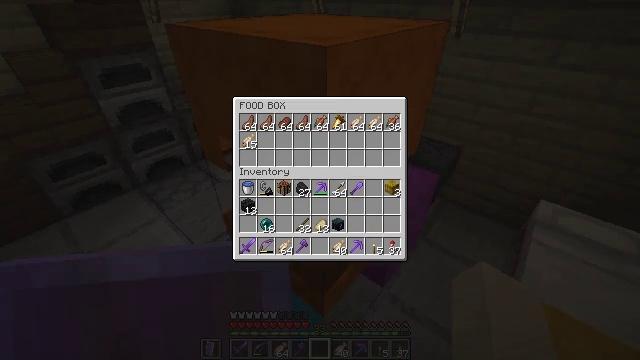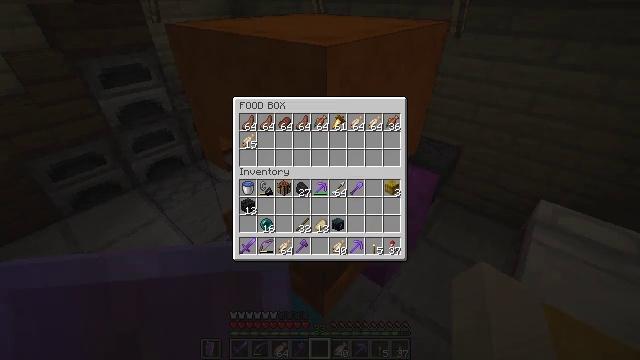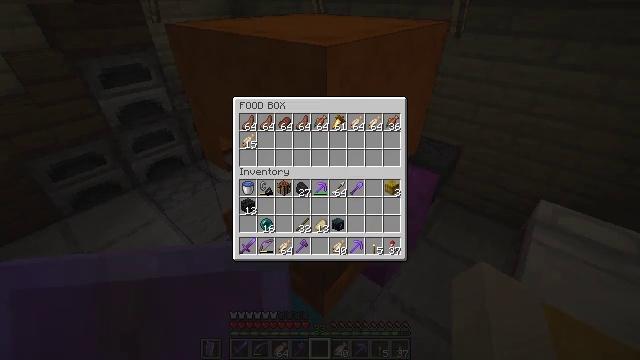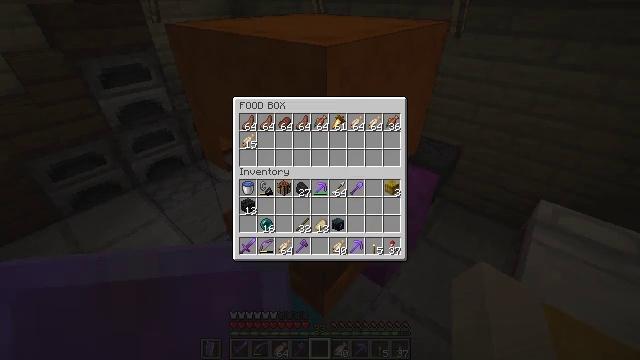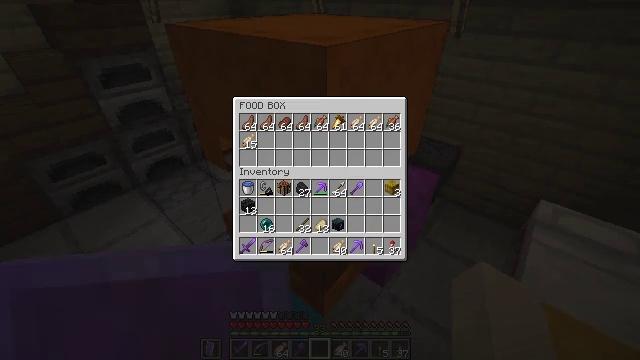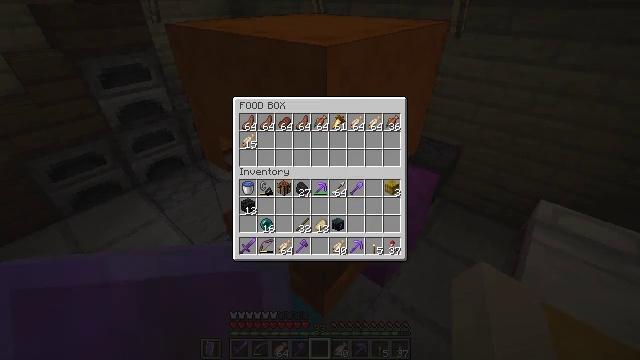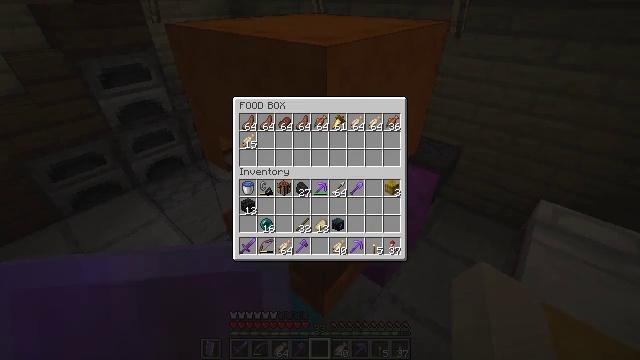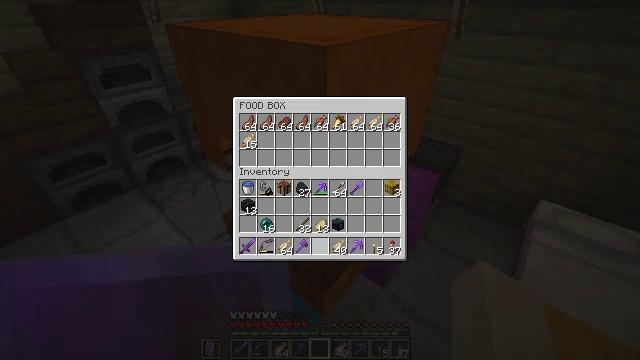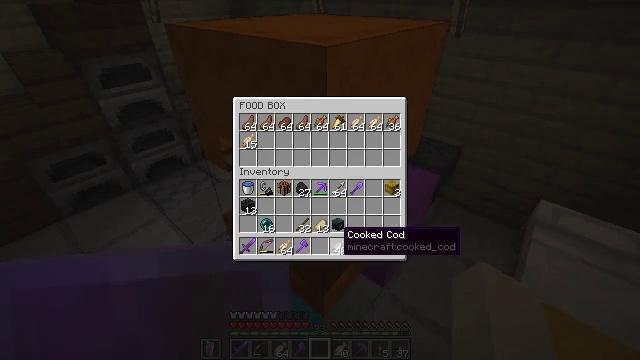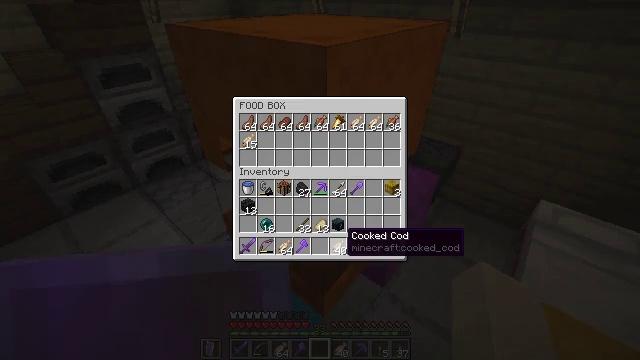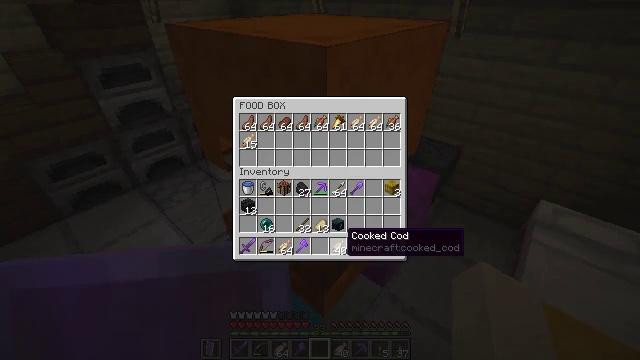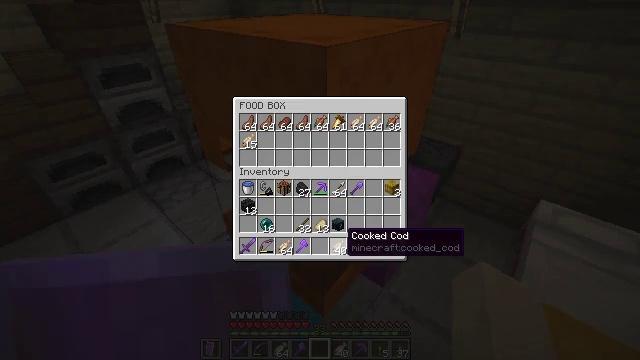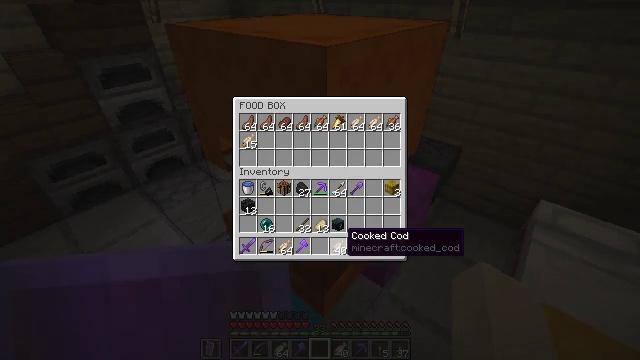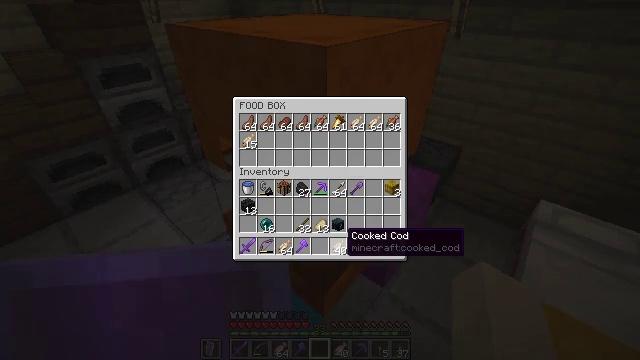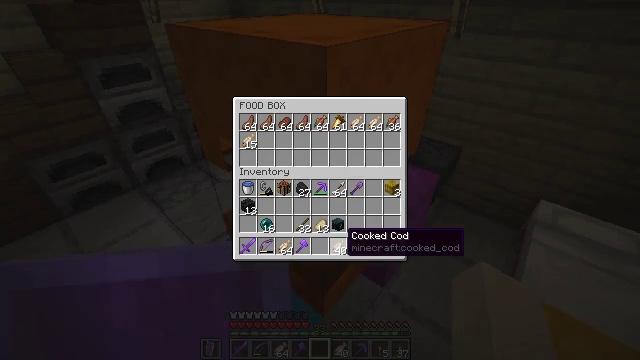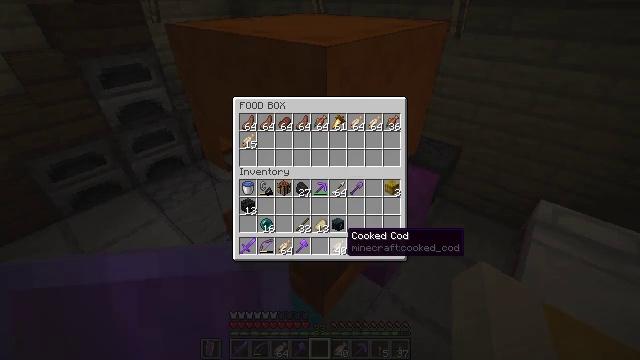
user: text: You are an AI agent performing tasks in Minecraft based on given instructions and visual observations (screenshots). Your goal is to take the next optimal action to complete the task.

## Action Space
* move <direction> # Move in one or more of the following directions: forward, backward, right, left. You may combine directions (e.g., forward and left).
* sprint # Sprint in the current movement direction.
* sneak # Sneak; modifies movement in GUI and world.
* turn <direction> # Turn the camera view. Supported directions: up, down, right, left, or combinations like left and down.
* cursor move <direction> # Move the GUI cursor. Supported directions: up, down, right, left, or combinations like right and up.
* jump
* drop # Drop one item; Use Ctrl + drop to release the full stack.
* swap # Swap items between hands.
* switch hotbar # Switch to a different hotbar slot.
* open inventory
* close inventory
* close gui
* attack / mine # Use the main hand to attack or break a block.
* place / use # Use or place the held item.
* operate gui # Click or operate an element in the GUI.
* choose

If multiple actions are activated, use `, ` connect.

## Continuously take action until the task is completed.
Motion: motion action
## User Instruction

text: Collect the orange shulker box into your inventory.
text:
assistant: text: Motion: sneak
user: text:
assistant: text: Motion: sneak
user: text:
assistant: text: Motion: sneak
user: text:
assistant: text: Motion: sneak
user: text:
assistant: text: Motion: sneak
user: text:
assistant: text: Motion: sneak
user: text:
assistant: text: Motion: sneak
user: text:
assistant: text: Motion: sneak, turn right
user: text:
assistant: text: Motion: sneak
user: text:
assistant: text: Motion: sneak
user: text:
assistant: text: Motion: sneak
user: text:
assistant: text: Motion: sneak
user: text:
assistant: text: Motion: sneak
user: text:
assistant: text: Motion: sneak
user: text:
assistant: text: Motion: sneak
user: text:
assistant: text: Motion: sneak
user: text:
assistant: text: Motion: sneak
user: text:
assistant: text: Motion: sneak
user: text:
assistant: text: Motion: sneak, attack / mine
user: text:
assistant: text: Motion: sneak, attack / mine
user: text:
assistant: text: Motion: sneak, attack / mine
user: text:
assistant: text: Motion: sneak
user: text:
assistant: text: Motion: sneak
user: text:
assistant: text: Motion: no_op
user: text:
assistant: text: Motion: no_op
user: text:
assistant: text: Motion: no_op
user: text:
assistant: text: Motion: no_op
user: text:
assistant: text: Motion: no_op
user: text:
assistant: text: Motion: no_op
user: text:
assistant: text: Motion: no_op